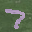
Label: 7